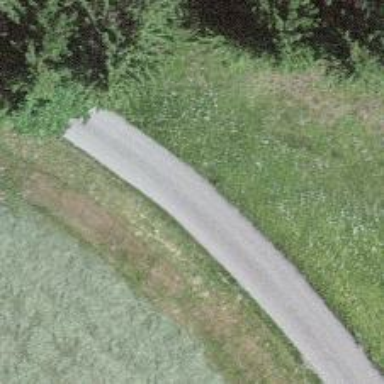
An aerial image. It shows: Gravel track road.